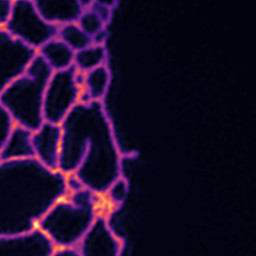
Label: Super-resolution ER image